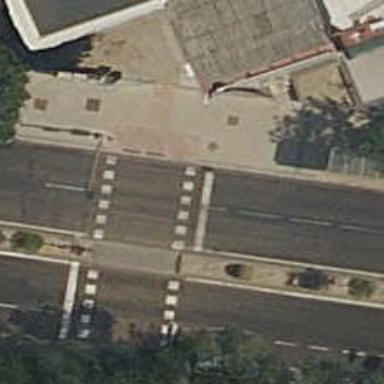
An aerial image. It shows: Road crossing with traffic signals.